Field crop: maize
Growth stage: 2
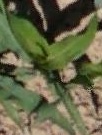
Species: maize